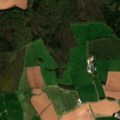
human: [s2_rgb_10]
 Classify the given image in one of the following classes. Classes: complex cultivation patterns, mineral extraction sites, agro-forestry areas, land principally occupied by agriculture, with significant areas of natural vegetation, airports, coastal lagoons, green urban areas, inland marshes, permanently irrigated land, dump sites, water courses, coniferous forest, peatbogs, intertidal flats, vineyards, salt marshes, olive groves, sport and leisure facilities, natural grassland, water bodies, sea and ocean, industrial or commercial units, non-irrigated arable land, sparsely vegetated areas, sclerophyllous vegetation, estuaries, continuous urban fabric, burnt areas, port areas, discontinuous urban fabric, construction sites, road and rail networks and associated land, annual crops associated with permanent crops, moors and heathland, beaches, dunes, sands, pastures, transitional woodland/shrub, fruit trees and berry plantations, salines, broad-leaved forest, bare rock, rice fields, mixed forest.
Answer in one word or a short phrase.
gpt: non-irrigated arable land, pastures, broad-leaved forest, mixed forest